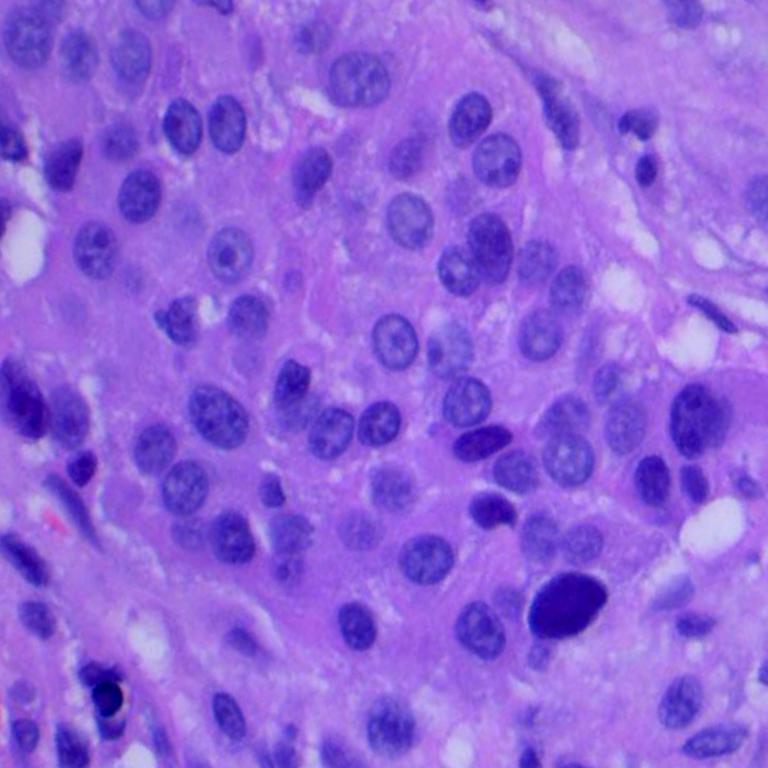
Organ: lung
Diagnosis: squamous carcinomas